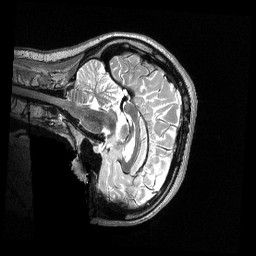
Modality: T2w
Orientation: sagittal
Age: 22
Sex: female
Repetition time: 3.2 s
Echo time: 0.563 s